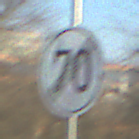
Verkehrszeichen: EndeGeschwindigkeit70
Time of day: MorningAfternoon
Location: Outdoor (Nature)
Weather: Clear
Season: NotSpecified
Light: Natural